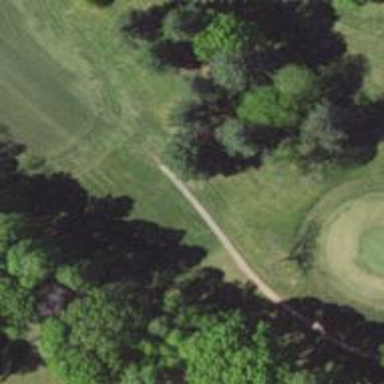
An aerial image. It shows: Path used for both walking and golf.